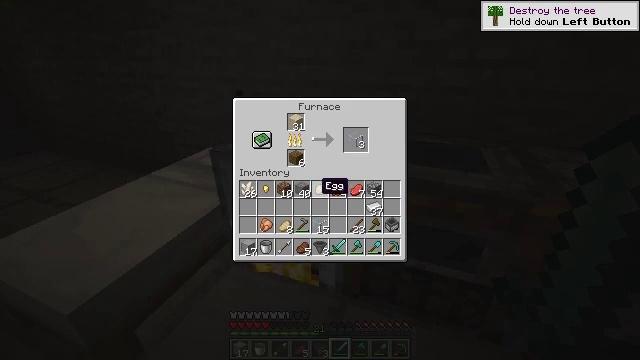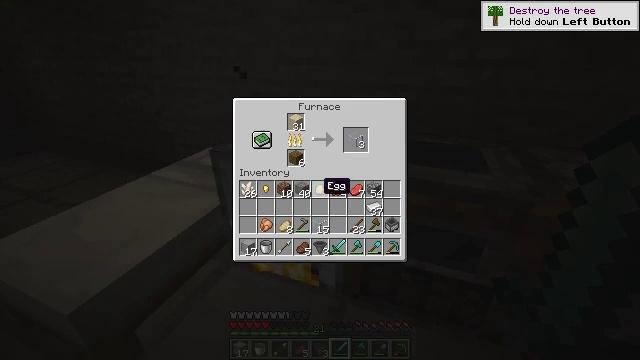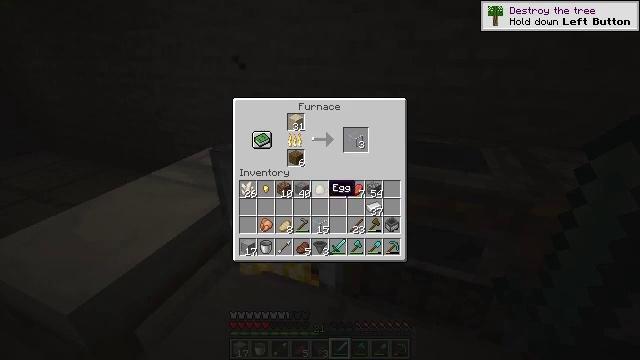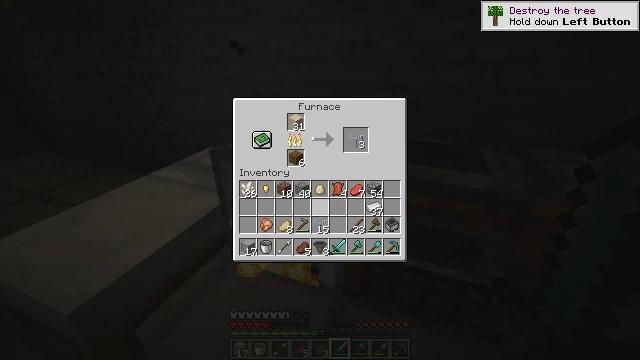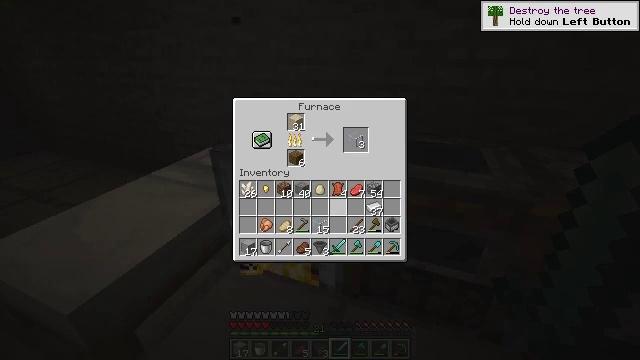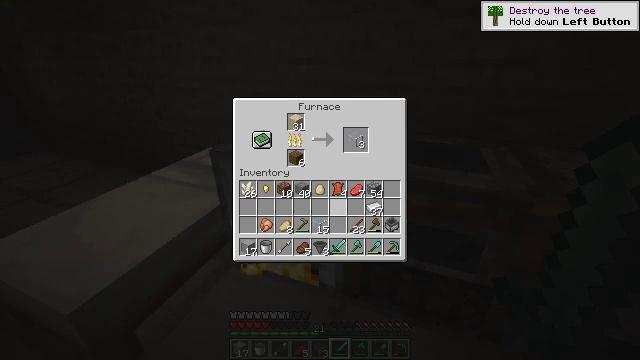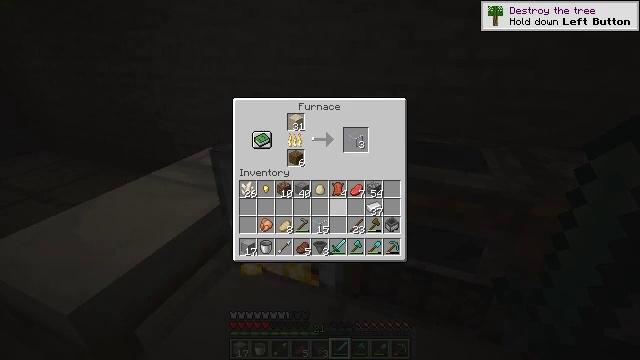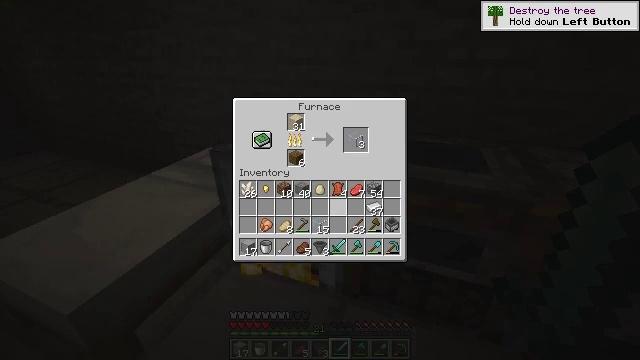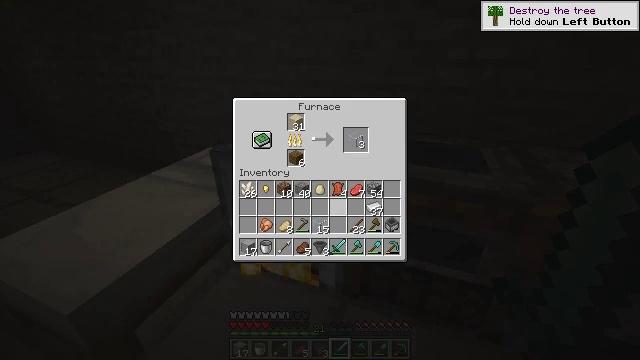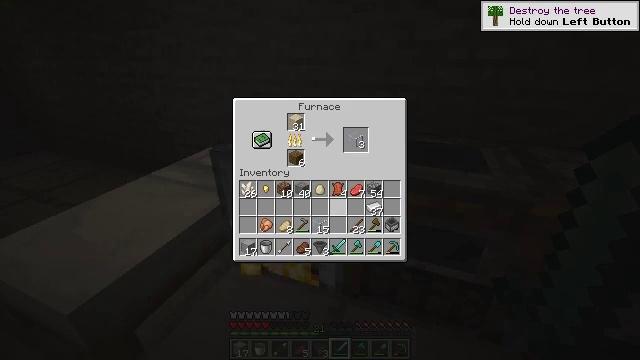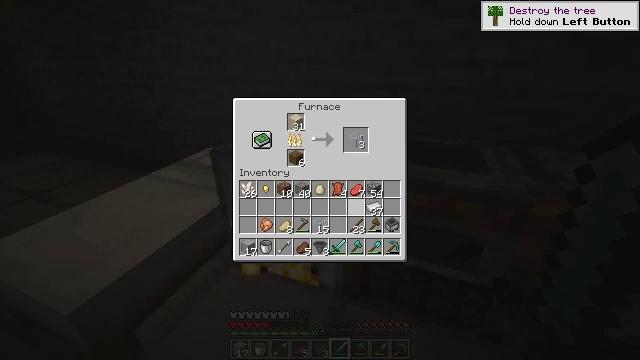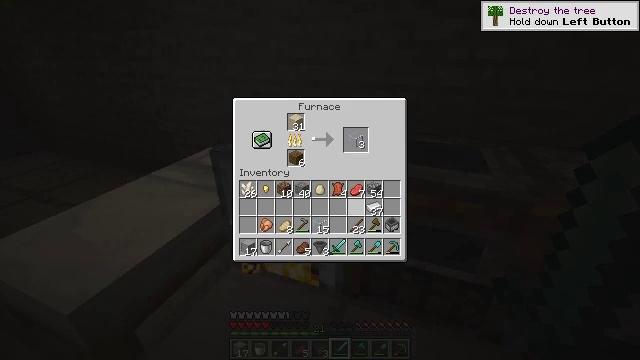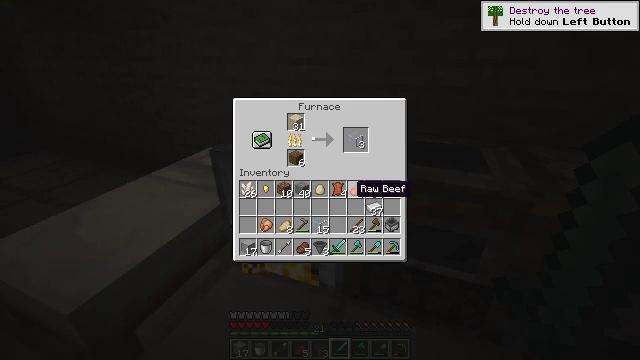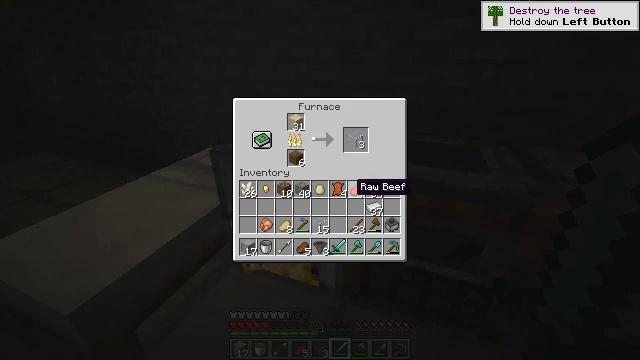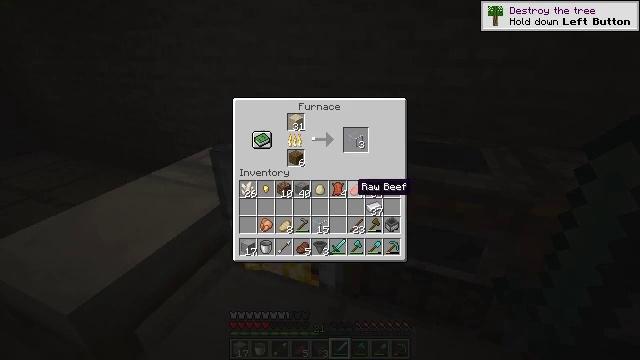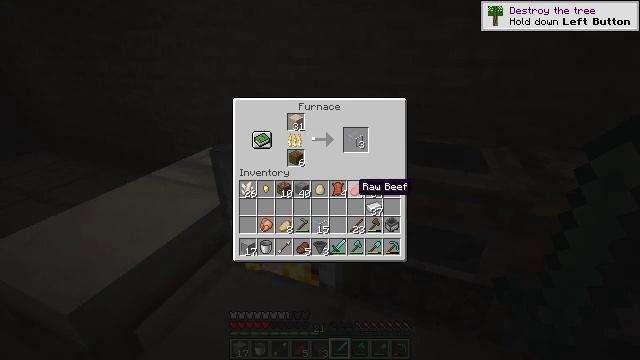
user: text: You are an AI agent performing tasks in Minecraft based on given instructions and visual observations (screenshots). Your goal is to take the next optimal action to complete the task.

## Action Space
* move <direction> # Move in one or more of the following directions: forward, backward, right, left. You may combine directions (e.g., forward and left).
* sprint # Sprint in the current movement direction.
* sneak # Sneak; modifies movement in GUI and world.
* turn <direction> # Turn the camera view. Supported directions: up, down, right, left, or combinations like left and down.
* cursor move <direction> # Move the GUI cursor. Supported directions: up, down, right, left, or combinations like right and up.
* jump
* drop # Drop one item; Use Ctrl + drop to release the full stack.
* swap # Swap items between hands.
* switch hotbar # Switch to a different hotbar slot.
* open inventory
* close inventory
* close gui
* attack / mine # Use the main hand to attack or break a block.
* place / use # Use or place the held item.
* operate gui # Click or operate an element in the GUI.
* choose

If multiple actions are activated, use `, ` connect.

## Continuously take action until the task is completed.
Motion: motion action
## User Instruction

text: Attack the large fern to gather it.
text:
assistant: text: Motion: no_op
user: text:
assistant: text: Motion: no_op
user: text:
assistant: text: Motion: no_op
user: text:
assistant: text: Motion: turn right
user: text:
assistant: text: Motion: no_op
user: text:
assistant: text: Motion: no_op
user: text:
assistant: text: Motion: no_op
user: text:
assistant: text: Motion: no_op
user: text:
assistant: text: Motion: no_op
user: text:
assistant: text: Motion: no_op
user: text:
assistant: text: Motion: no_op
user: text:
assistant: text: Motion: no_op
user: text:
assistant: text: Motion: no_op
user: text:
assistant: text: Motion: no_op
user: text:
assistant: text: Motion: no_op
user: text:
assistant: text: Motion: no_op
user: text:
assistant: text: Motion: no_op
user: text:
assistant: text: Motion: no_op
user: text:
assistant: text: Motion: no_op
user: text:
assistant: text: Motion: no_op
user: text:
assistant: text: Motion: no_op
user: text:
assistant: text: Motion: no_op
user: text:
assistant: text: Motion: no_op
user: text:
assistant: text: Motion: no_op
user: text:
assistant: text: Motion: no_op
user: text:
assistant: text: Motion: no_op
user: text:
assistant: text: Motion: no_op
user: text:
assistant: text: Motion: no_op
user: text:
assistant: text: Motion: no_op
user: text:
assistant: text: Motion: no_op